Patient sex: M
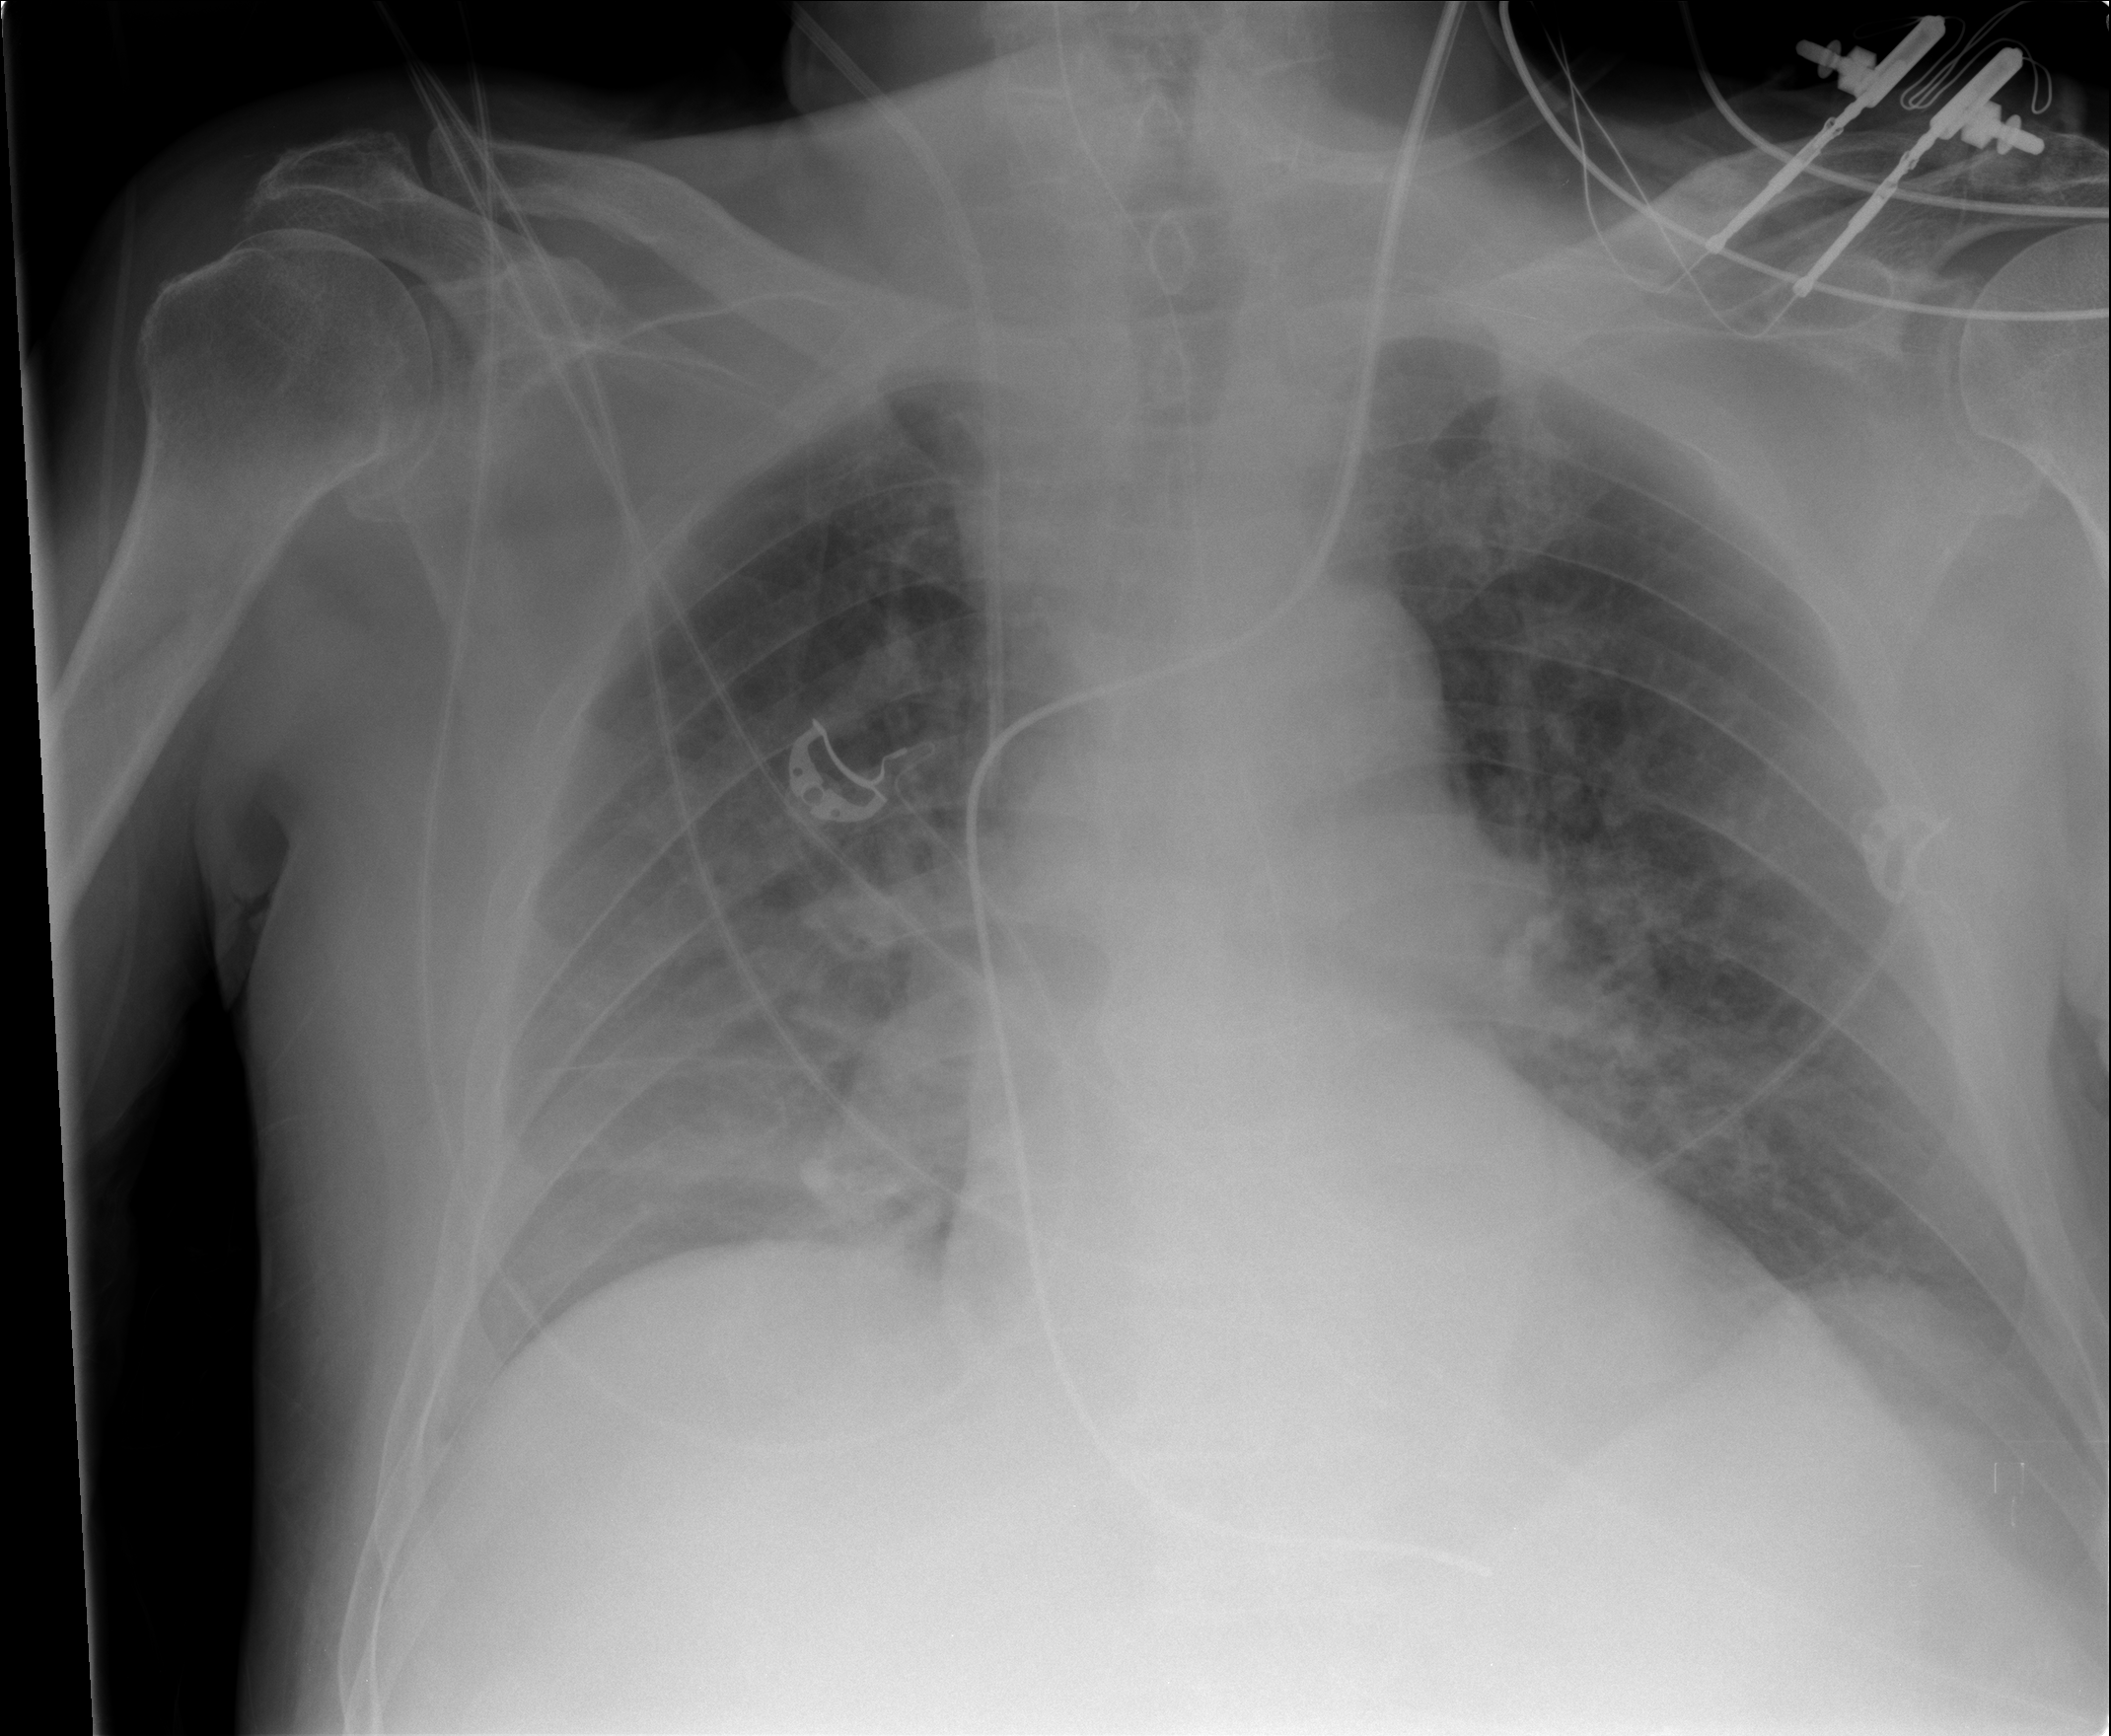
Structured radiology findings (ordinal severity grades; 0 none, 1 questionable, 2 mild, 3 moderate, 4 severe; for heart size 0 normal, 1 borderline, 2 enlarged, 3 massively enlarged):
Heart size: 0
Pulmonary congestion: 2
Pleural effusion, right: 0
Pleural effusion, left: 0
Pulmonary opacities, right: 2
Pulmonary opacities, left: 1
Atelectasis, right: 2
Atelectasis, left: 2